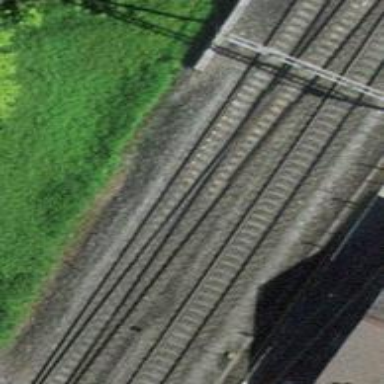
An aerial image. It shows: Rail siding with electrified contact lines for trains.